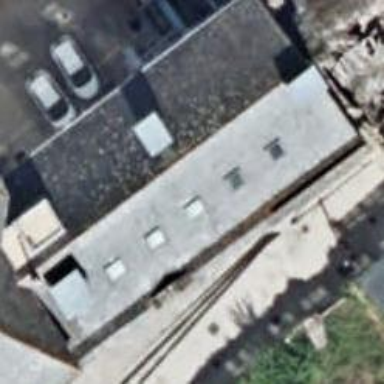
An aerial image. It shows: Commercial building.